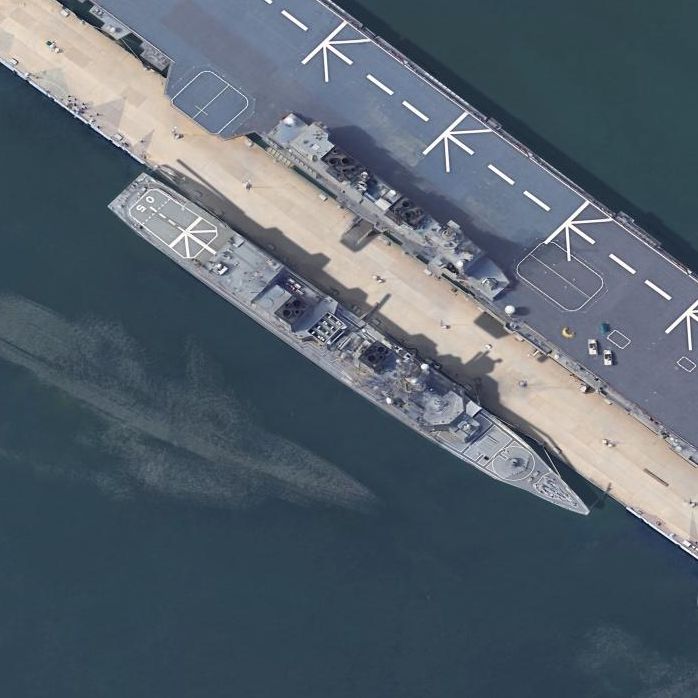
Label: cruiser